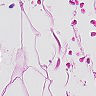
Metastatic tissue present: no